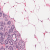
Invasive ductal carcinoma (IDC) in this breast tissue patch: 0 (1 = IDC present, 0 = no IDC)